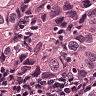
Metastatic tissue present: yes